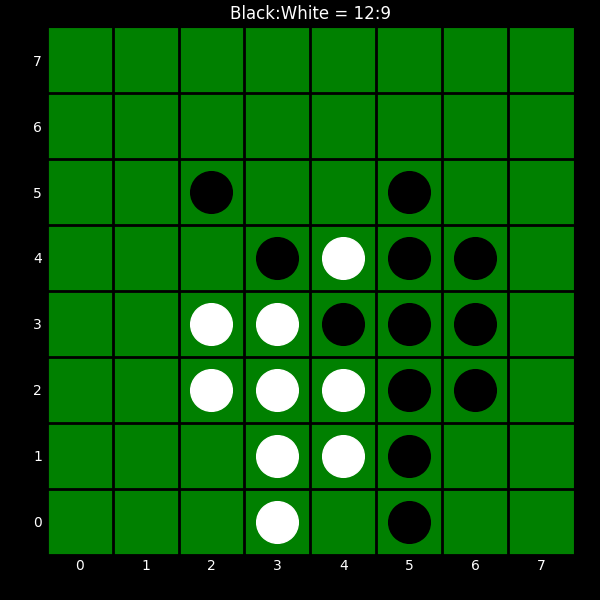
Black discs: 12
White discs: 9